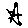
Label: star